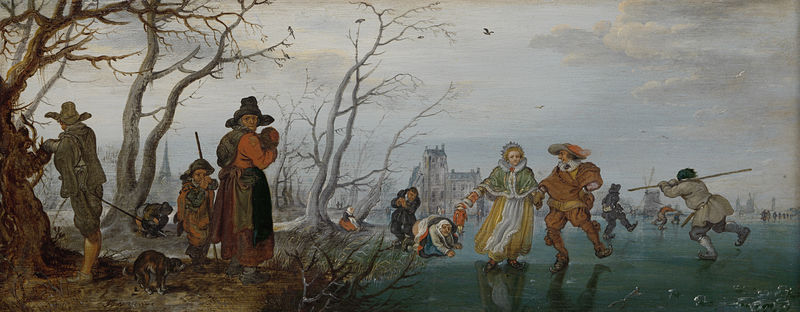
Titel: Winter
Künstler: Adriaen Pietersz. van de Venne
Standort: Amsterdam
Institution: Rijksmuseum
Schlagwörter: mann, wasser, bäume, menschen, see, stadt, frau, hut, hüte, kleid, eis, hund, niederlande, häuser, kalt, mühle, windmühle, kirche, mantel, kind, genre, windmühlen, winter, fluß, harfen, zugefroren, kacke, schlittschuh, eislauf, schlittschuhläufer, obszön, glätte, flämische malerei, giguren, schlittschu, zugefrorener see, famlilie, hundescheiße